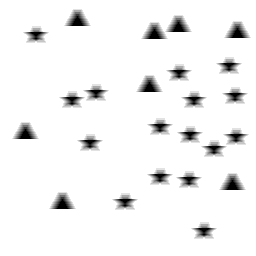
Squares: 0
Triangles: 8
Stars: 16
Total shapes: 24